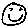
Label: smiley face